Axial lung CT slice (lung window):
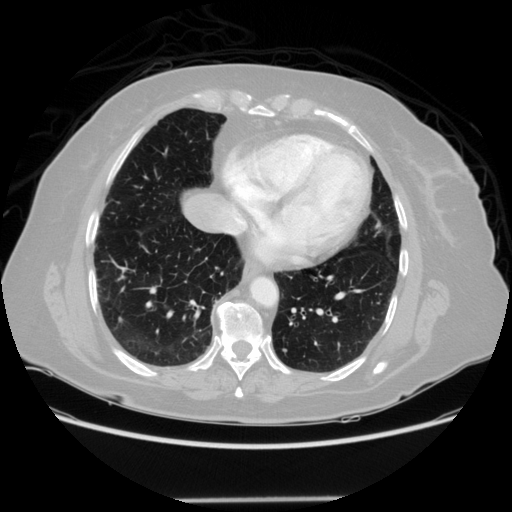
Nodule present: no